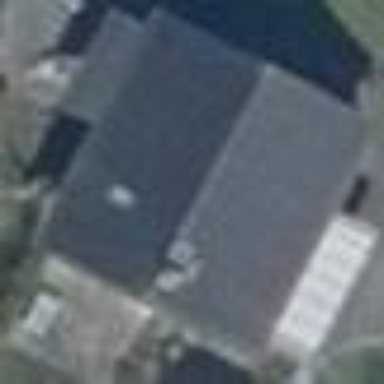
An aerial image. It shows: Simple and straightforward house.